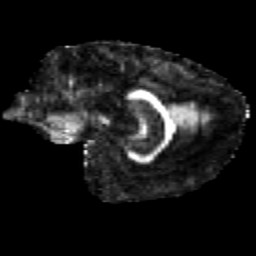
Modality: FA
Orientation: sagittal
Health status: healthy
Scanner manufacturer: siemens
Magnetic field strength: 3 T
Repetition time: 12 s
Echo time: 0.092 s